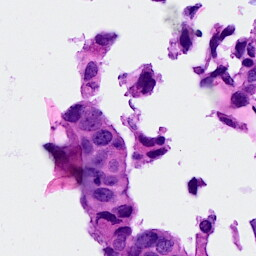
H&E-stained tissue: Breast